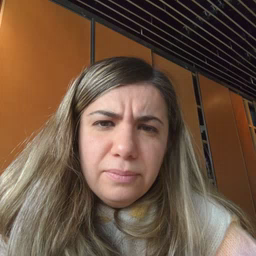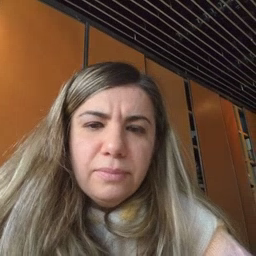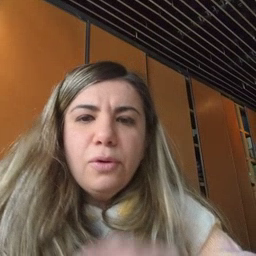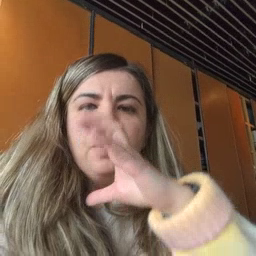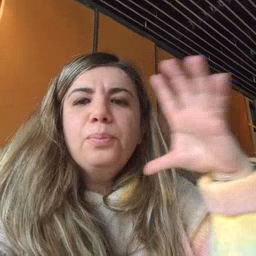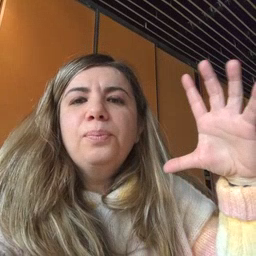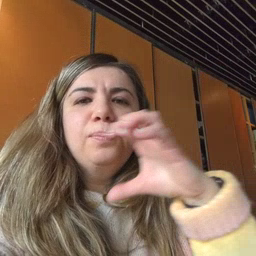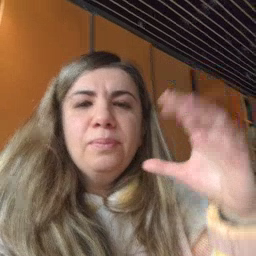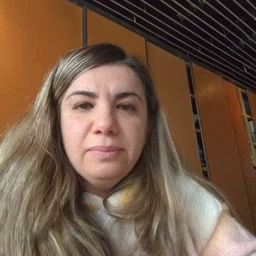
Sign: balloon